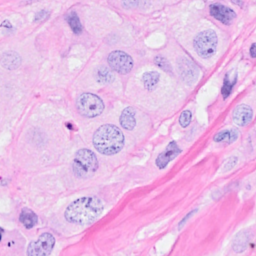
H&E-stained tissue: Breast